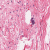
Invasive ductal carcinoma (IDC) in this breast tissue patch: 0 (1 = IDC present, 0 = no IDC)